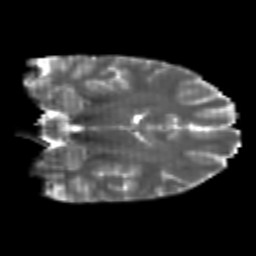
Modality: T2w
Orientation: coronal
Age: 24
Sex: male
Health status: healthy
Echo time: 0.074 s